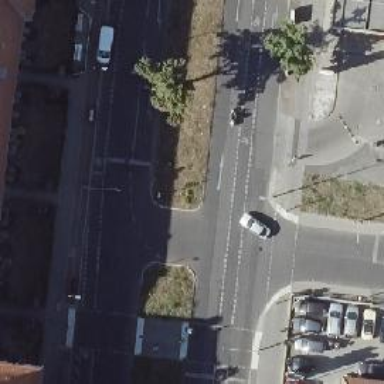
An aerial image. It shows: Road with traffic signals.